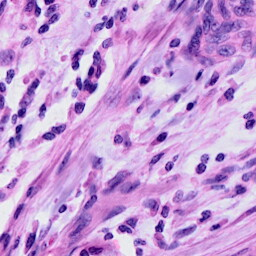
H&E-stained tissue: Cervix